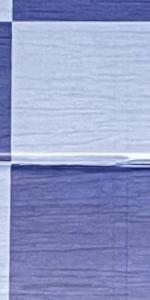
Label: Empty